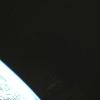
Label: space